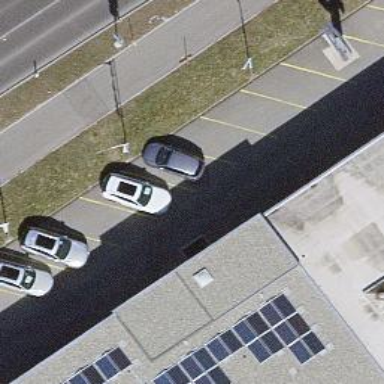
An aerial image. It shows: Minor distribution substation.